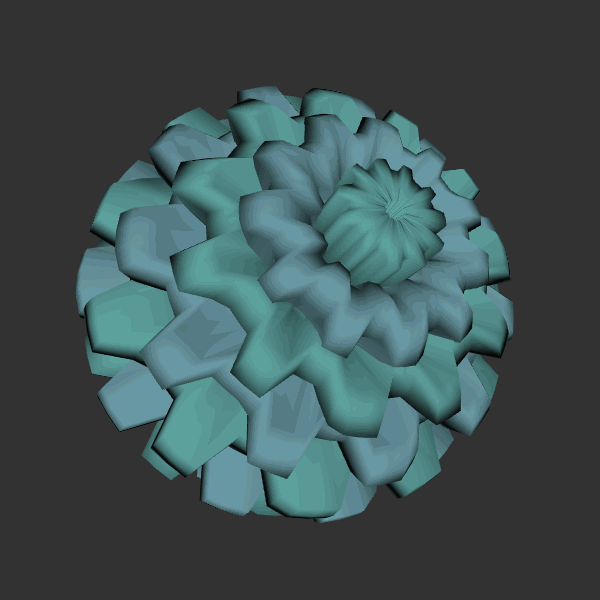
Background: dark